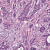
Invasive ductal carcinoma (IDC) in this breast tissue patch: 1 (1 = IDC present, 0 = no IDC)